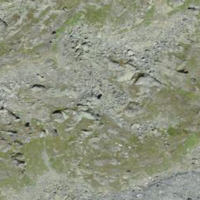
EUNIS habitat code: 48
Species observed at this site:
Leontopodium nivale